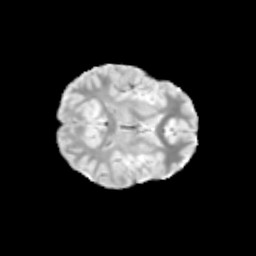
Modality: T2w
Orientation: axial
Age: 10
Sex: female
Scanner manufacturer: siemens
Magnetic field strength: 3 T
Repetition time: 3.8 s
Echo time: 0.07 s